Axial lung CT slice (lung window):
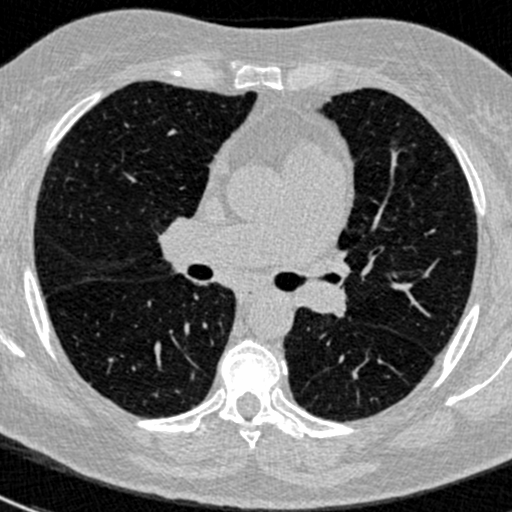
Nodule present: no